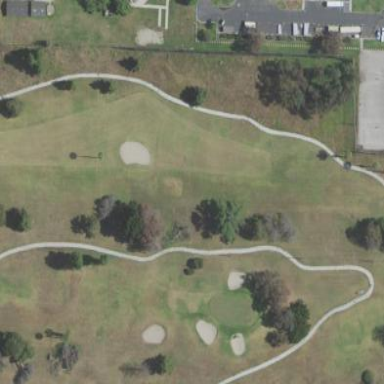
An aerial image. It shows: Rough grassy area used for golf.